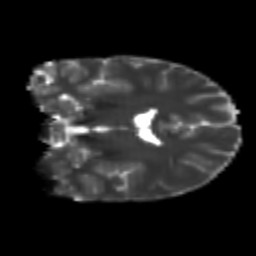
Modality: T2w
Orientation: coronal
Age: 19
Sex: male
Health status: healthy
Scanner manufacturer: philips
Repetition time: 7.476 s
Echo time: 0.08753 s